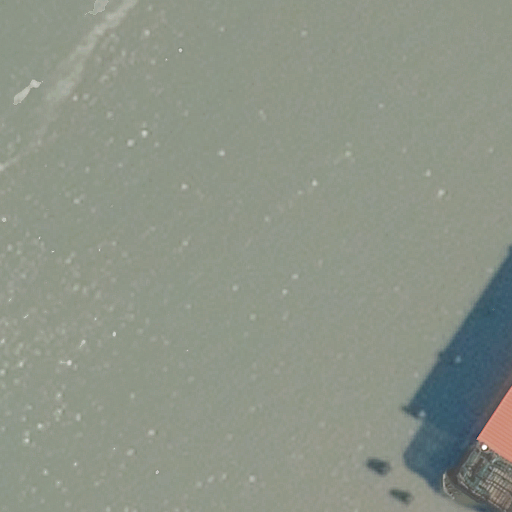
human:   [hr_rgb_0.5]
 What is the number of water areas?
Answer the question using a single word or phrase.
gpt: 1

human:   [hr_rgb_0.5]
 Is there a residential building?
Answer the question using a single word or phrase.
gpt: yes

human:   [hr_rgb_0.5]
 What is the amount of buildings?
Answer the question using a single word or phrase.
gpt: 1

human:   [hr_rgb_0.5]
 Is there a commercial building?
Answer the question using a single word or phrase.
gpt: no

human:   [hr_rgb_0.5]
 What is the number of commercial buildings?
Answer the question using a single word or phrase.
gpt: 0

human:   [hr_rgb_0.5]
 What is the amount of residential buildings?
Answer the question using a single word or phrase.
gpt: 1

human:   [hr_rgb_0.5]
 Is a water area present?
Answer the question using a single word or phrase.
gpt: yes

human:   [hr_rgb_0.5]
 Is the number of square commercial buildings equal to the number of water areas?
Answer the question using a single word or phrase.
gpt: no

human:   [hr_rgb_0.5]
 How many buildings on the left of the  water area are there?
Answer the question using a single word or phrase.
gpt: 0

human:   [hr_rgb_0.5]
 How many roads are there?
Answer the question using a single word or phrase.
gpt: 0

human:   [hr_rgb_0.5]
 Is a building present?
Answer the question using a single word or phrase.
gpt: yes

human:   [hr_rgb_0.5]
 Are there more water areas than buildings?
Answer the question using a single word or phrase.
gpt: no

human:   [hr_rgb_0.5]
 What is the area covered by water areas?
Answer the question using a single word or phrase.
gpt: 10642m2

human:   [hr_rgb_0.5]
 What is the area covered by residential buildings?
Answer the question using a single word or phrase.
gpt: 41m2

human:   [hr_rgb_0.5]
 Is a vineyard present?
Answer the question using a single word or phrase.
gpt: no

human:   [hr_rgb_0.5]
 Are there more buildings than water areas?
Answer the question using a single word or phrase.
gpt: no

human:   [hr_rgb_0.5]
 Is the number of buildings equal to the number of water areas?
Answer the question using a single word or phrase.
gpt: yes

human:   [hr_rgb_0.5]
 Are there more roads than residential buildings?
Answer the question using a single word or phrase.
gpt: no

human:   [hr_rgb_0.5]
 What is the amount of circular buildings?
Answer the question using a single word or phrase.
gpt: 0

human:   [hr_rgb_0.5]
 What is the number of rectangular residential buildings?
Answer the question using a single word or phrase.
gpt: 1

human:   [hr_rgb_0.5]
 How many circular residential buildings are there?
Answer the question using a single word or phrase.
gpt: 0

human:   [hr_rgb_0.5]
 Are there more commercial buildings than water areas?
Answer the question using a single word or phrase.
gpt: no

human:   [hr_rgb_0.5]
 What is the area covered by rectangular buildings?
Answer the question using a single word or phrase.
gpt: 41m2

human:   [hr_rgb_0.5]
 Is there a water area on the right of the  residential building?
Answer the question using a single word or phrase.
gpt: no

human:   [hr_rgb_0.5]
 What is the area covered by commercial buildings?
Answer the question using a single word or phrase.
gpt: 0m2

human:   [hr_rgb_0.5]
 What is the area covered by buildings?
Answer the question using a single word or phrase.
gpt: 41m2

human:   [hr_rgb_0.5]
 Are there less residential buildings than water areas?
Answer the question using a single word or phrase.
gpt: no

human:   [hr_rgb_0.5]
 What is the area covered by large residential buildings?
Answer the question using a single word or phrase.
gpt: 0m2

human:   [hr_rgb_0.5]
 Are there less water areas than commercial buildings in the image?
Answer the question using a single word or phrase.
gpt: no

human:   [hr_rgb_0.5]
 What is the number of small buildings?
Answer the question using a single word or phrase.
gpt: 1

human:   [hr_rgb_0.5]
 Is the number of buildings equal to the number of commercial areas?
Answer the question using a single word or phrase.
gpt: no

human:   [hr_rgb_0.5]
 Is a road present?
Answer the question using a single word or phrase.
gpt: no

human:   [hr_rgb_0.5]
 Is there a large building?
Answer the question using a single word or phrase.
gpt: no

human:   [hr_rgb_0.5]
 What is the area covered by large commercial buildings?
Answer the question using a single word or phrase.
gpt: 0m2

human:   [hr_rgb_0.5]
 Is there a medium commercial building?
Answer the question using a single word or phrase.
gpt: no

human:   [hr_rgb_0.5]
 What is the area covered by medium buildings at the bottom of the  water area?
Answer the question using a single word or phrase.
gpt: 0m2

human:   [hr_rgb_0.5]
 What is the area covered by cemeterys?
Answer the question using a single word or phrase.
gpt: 0m2

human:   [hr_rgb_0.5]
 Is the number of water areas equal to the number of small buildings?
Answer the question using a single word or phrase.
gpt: yes

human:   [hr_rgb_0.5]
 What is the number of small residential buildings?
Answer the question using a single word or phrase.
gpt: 1

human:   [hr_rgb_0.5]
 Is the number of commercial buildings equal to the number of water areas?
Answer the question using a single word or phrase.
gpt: no

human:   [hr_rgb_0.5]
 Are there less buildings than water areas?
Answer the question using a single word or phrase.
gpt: no

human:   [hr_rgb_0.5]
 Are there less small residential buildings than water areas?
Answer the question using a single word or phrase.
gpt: no

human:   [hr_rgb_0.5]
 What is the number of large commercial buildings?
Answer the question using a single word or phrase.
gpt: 0

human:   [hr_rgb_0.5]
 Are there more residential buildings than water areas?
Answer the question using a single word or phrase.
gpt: no

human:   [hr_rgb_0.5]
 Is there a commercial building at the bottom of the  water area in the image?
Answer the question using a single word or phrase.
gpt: no

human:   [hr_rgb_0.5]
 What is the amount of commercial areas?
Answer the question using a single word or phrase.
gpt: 0

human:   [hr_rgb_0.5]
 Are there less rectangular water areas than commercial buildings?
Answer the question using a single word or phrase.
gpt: no

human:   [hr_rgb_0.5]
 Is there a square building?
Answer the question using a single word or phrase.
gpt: no

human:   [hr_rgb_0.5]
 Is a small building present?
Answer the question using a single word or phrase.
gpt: yes

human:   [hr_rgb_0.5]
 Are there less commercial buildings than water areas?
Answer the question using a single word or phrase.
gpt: yes

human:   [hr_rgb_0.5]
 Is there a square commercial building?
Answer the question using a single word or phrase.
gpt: no

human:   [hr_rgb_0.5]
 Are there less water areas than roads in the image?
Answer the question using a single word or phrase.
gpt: no

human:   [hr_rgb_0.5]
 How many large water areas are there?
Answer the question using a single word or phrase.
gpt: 1

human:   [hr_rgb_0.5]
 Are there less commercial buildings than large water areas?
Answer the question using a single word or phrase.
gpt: yes

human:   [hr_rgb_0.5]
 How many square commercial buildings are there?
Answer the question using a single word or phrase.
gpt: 0

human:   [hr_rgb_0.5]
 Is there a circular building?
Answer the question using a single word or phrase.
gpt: no

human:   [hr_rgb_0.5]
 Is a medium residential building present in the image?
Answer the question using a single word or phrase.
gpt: no

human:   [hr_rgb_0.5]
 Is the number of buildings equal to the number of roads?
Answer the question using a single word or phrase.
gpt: no

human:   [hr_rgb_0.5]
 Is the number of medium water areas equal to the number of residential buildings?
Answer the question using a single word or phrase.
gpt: no

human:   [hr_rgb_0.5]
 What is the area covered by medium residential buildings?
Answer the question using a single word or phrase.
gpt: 0m2

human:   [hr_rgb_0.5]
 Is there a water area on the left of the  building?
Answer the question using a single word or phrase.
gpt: no

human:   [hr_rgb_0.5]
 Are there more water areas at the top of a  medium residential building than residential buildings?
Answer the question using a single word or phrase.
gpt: no

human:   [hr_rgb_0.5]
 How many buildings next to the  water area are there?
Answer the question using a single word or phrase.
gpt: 1

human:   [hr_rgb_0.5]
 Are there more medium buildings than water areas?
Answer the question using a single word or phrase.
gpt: no